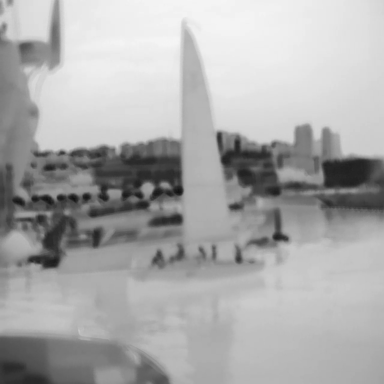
There are two objects shown in the infrared image, including a sailboat, and a canoe.